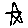
Label: star